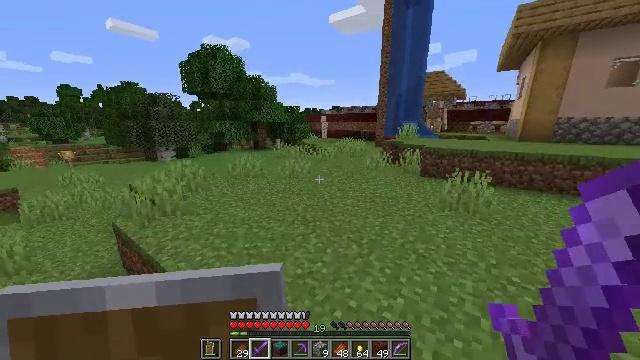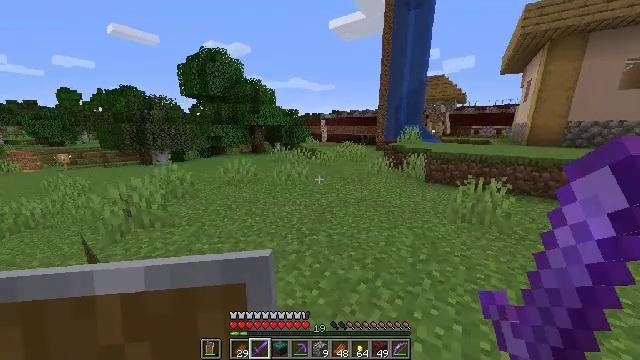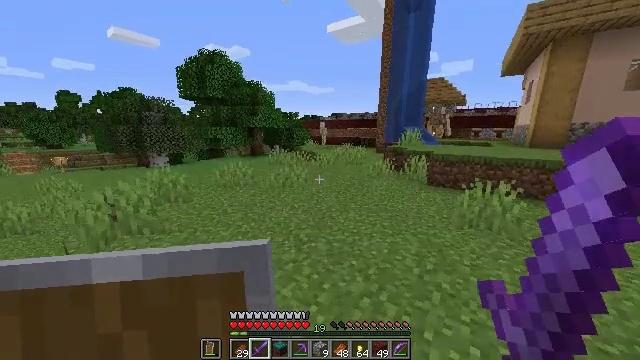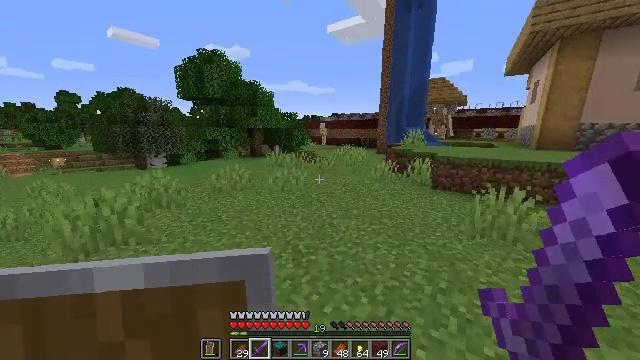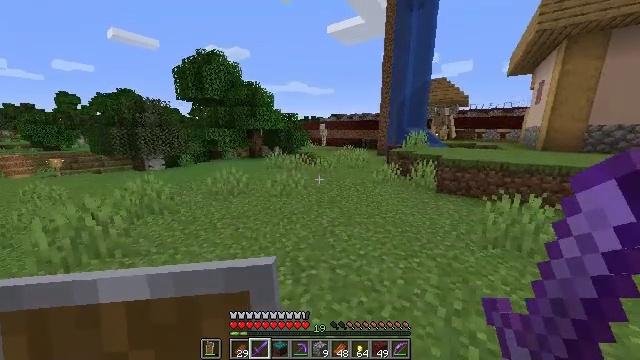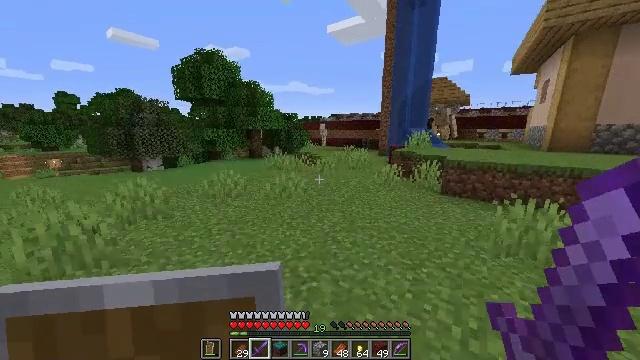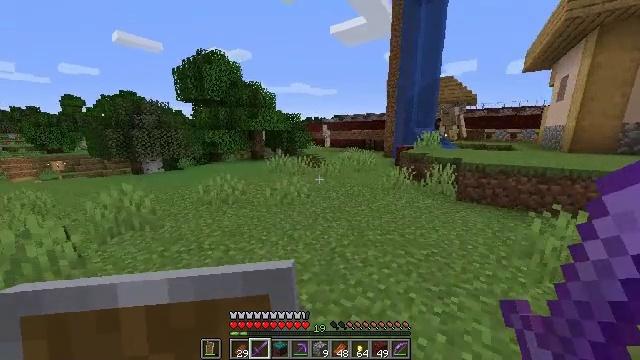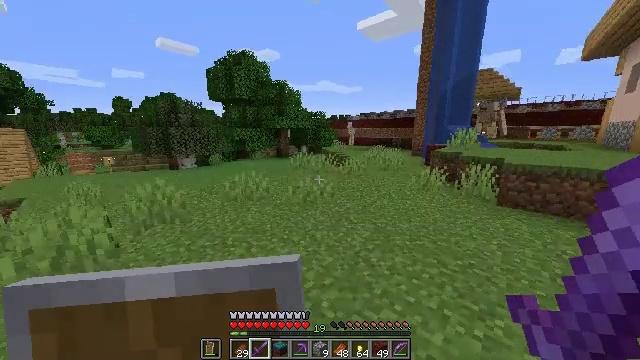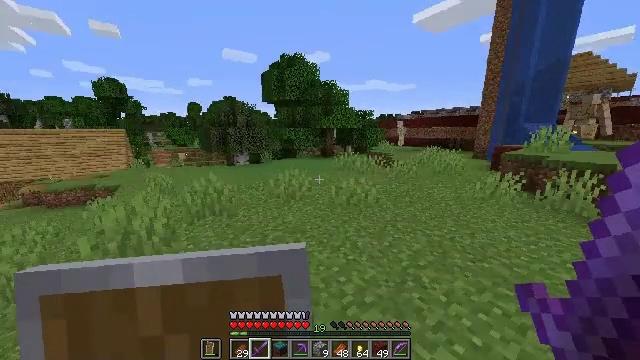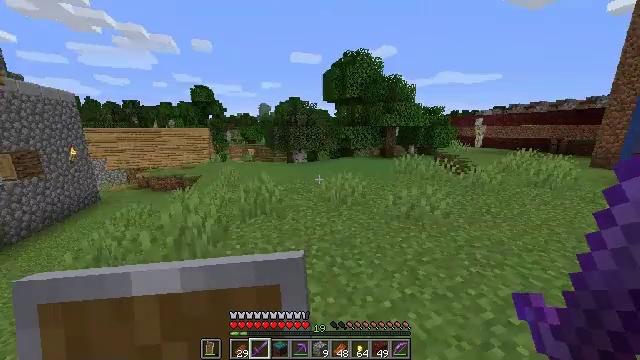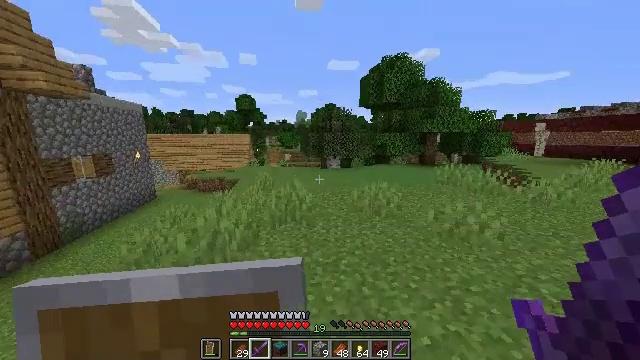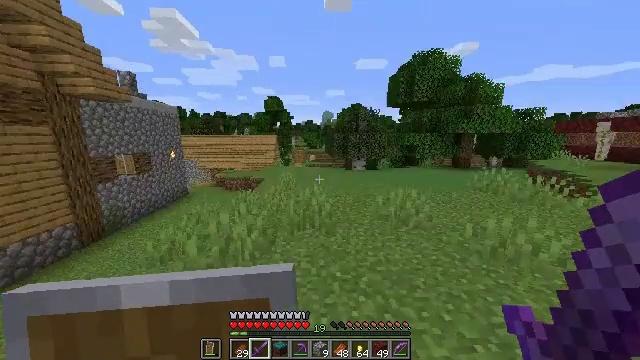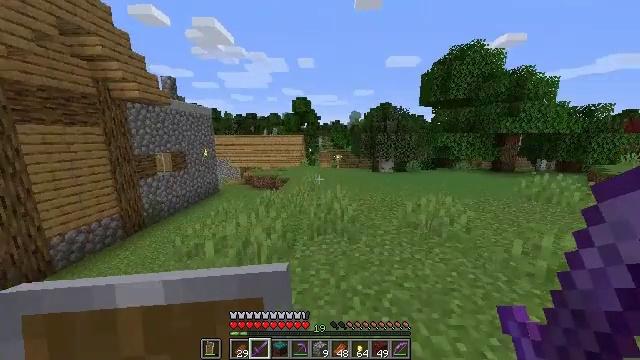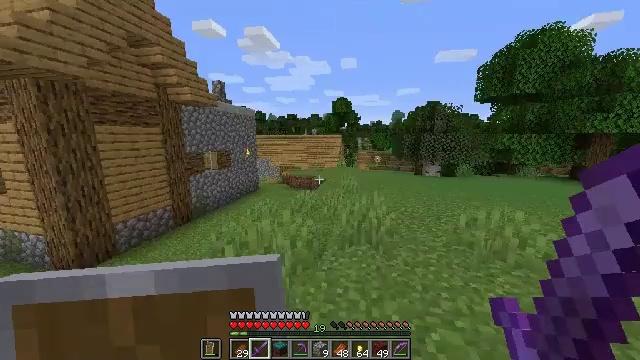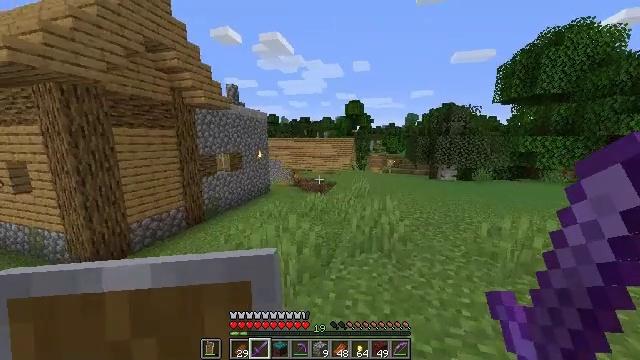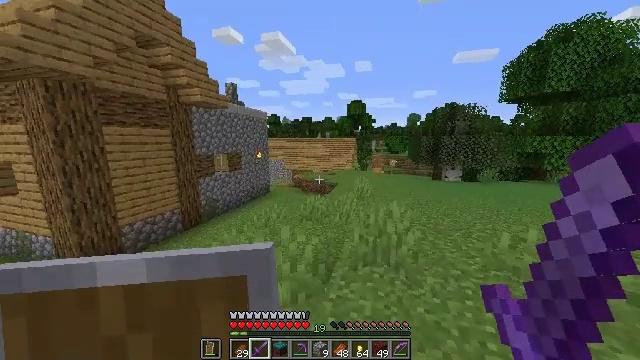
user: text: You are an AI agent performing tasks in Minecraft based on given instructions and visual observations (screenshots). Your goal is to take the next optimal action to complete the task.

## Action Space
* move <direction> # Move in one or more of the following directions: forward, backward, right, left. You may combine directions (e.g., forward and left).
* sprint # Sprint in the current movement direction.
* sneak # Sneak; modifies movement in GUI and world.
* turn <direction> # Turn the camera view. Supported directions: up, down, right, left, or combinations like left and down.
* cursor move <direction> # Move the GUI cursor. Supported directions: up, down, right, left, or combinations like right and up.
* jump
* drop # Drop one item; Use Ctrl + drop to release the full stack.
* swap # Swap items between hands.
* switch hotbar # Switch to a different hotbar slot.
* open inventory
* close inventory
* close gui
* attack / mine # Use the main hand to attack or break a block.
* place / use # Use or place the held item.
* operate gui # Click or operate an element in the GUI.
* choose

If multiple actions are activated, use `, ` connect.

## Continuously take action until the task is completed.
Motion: motion action
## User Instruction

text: Clear away tall grass.
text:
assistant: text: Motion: move forward
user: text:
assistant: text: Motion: move forward
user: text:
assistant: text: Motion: move forward
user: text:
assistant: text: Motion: move forward
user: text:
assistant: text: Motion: move forward
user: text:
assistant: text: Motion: move forward
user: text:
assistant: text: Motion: move forward, turn left
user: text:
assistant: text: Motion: move forward, turn left
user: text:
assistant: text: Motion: move forward, turn left
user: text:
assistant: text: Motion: move forward, turn left and up
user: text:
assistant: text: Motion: move forward, turn left
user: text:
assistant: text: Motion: move forward, turn left
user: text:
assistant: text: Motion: move forward, turn left
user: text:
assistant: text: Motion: move forward, turn left
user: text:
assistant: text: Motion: move forward
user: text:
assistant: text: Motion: move forward
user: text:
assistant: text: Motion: move forward
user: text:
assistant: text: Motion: move forward
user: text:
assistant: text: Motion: move forward
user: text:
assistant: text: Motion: move forward, turn left and up
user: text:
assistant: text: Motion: move forward, turn left
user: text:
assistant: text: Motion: move forward
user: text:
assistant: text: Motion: move forward and move right
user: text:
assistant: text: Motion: move forward and move right
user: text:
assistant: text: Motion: move forward and move right
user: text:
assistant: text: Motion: move forward and move right
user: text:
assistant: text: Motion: move forward and move right
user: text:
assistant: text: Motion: move forward and move right
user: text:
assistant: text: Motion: move forward and move right
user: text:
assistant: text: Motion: move forward and move right